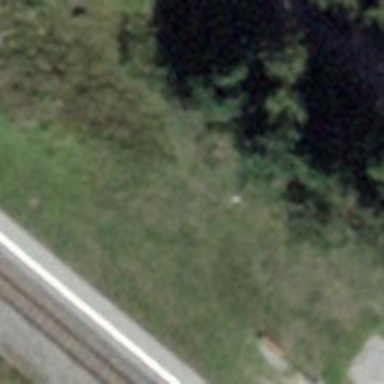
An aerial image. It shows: Bench for seating.